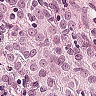
Metastatic tissue present: yes